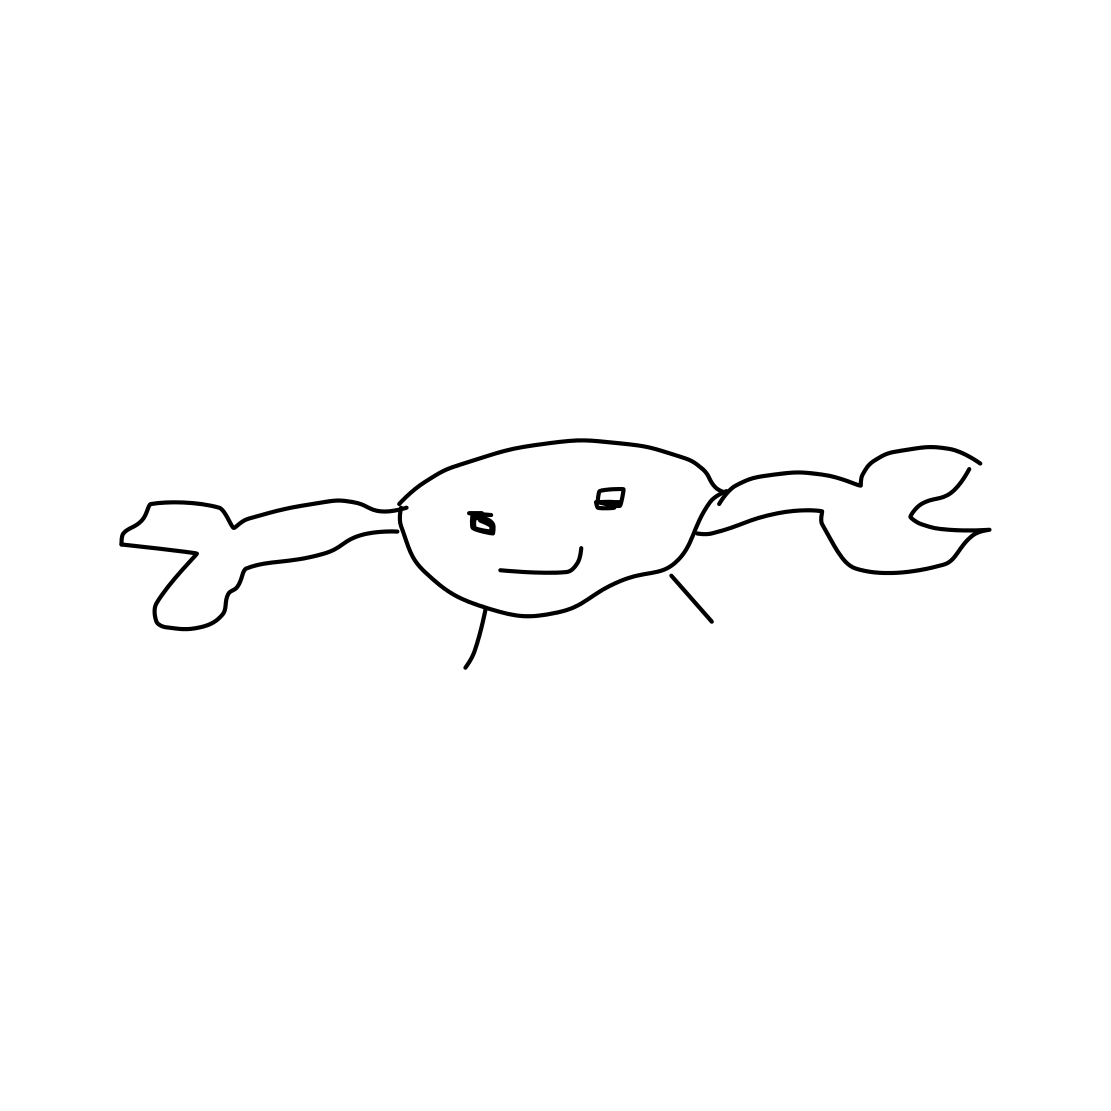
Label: crab